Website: ulta-beauty
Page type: customer-info-address
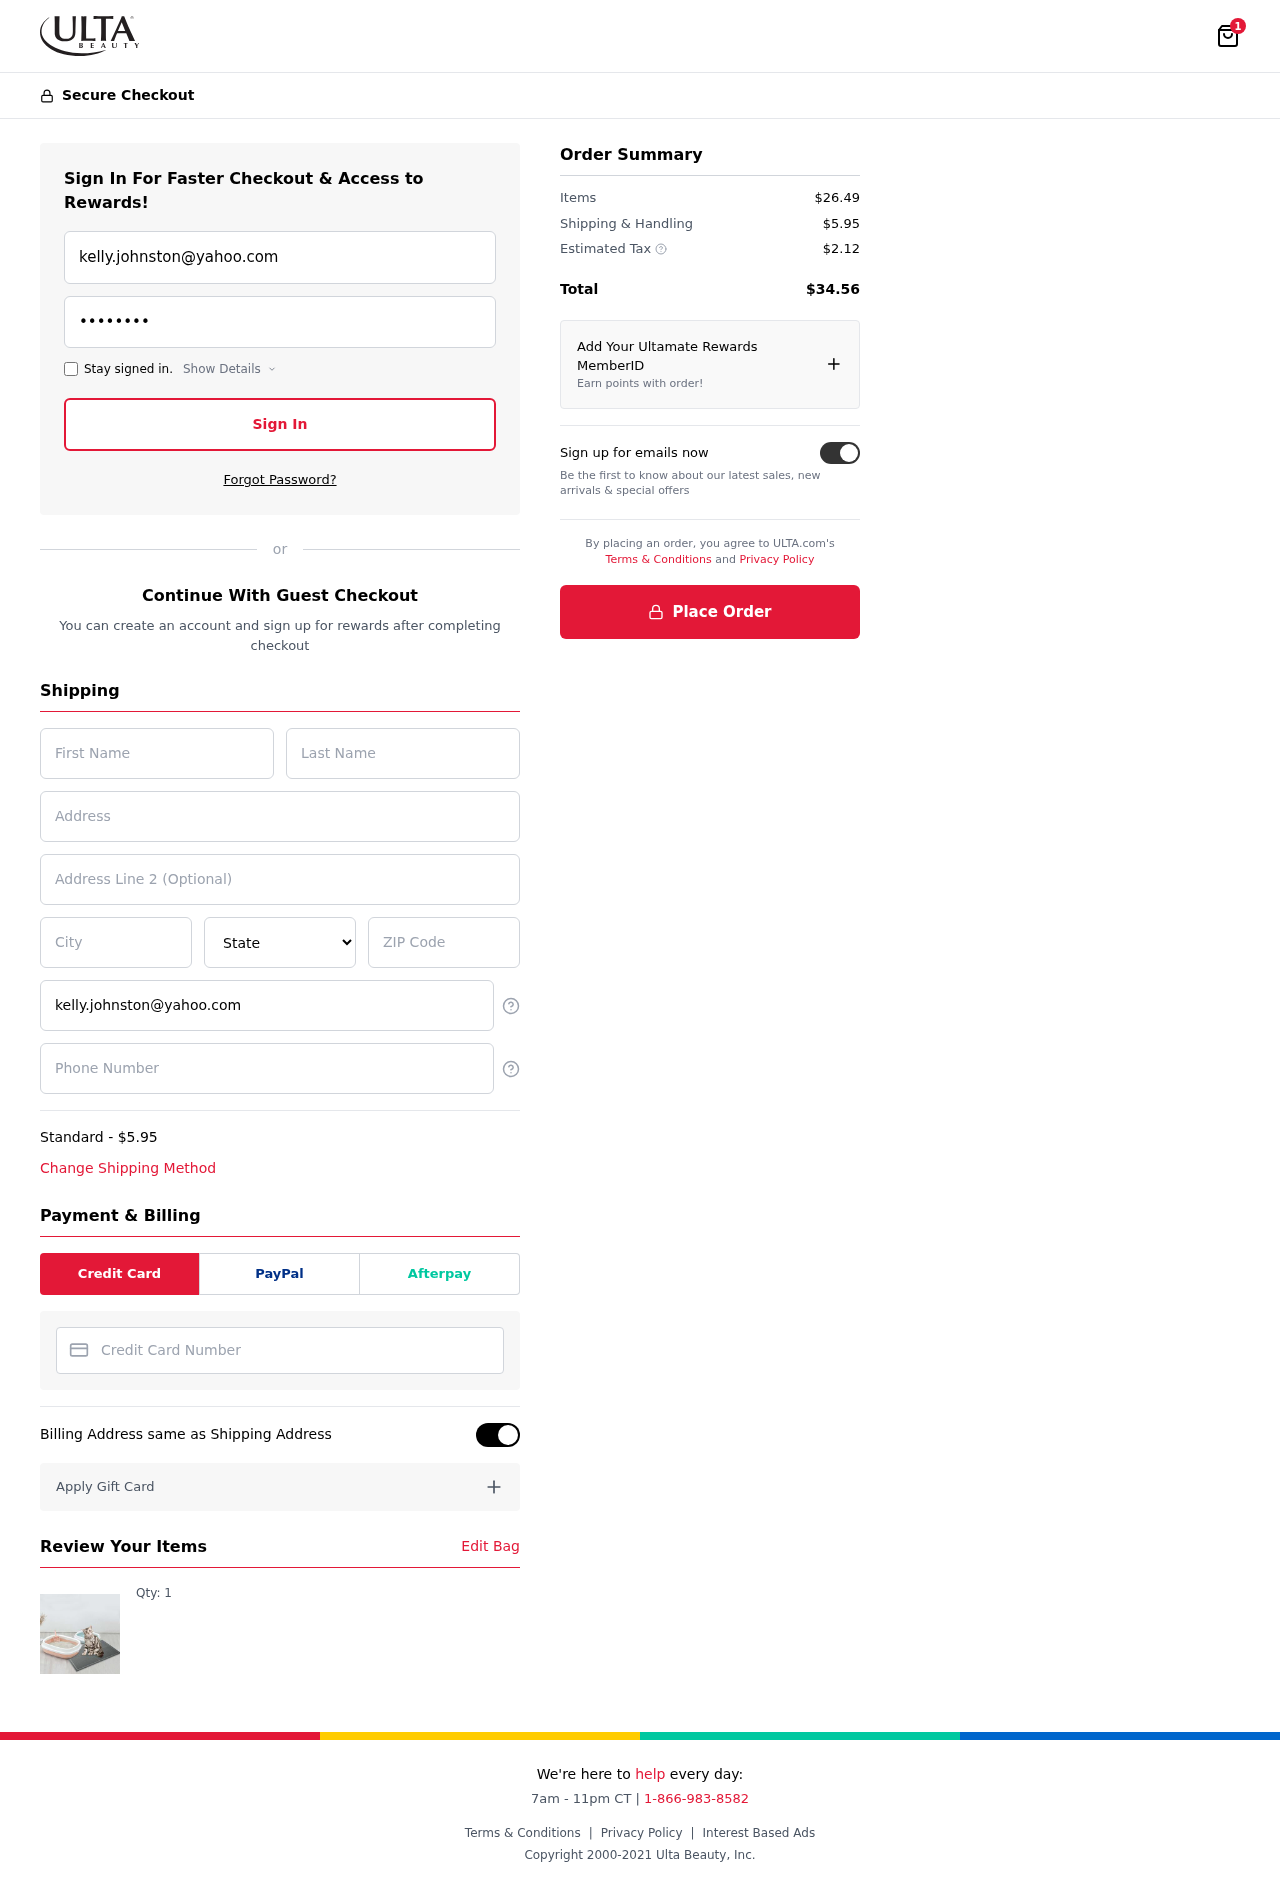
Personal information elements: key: PII_CARD_NUMBER
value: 3769 1669 5828 635
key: PII_CITY
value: Andrewmouth
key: PII_EMAIL
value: kelly.johnston@yahoo.com
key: PII_FIRSTNAME
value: Kelly
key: PII_LASTNAME
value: Johnston
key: PII_PHONE
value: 5804993138
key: PII_POSTCODE
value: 70856
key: PII_STATE
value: Alabama
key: PII_STREET
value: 798 Donald Ridge Apt. 963
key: PII_STREET2
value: Apt. 489
Product elements: key: PRODUCT1_QUANTITY
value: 1
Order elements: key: ORDER_NUM_ITEMS
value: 1
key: ORDER_SHIPPING_COST
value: $5.95
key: ORDER_ITEMS_TOTAL
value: $26.49
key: ORDER_SHIPPING_COST2
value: $5.95
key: ORDER_TAX
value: $2.12
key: ORDER_TOTAL
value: $34.56